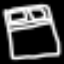
Label: bed